Question: I successfully installed 'LiveCharts.Wpf' & 'LiveCharts' packages from NuGet, I use them in my code but when I want to build the project I get this error:
> Unknown build error, 'A strongly-named assembly is required. (Exception from HRESULT: 0x80131044)
Note that those packages have a strong name. You can see it in the attached image:

Thanks.
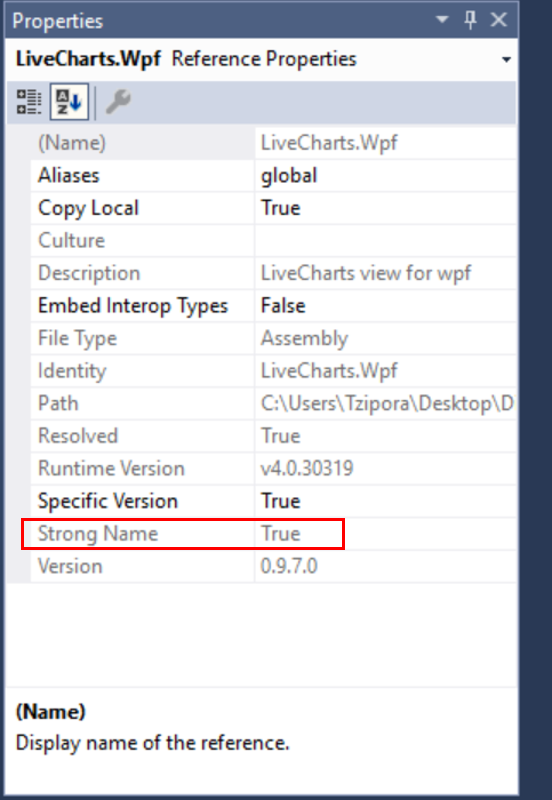
Answer: I still don't know what caused this problem, but I opened a new project and installed the packages with 'package manager console' and not from 'NuGet Package Manager' and it's work.